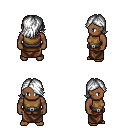
a pixel art fantasy rpg character, male body template, human, dark skin, leather chest armor, robe skirt, white swoop hairstyle, four views (front, back, left, right), 2x2 character sprite sheet, small pixel art, hard edges, no anti-aliasing